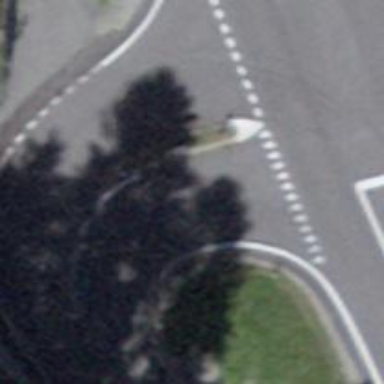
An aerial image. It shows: Tertiary road with asphalt surface.